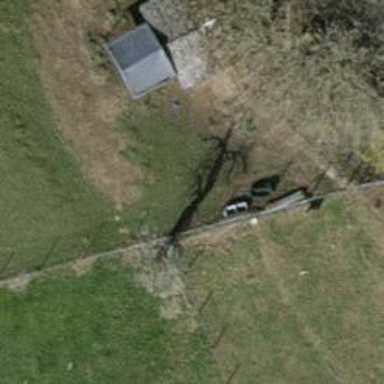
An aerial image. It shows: Fence.